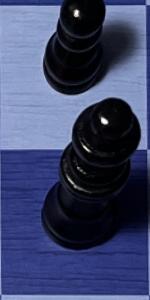
Label: Queen_Black